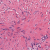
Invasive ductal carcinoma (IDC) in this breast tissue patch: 0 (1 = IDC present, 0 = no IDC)